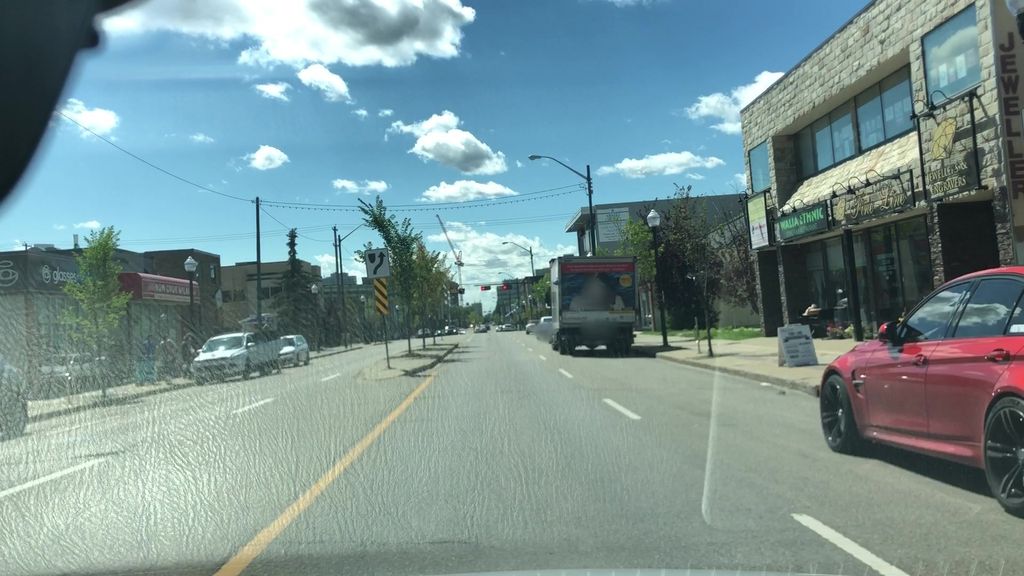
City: edmonton